Interaction volume radius: 10 \u00c5
Interaction volume height: 20 \u00c5
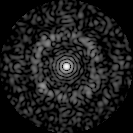
Disorder parameter: 0.7775